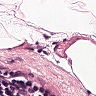
Metastatic tissue present: no